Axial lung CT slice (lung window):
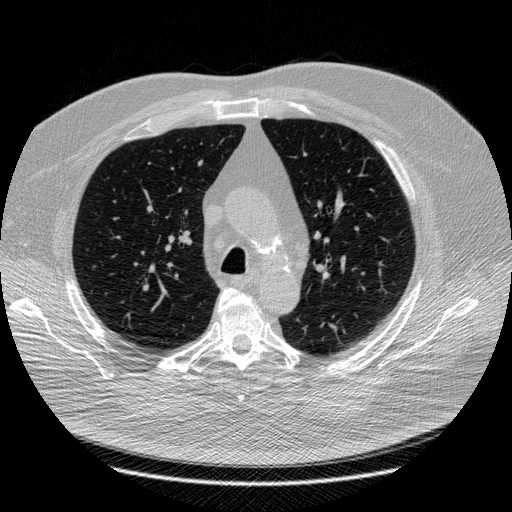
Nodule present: no